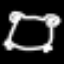
Label: frog